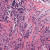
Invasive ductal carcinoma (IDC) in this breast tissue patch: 1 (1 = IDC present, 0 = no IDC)